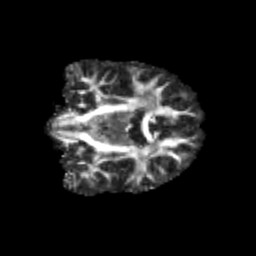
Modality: FA
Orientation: coronal
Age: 13
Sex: male
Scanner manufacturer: siemens
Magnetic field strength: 3 T
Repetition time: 3.8 s
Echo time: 0.07 s